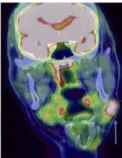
PET/CT images in axial and coronal reconstruction. The target lesion is indicated by an arrow. FDG avidity is expressed by the Deauville score (DS). Before initiation of MEPED, DS: 4 (A, B).
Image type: radiology (pet)